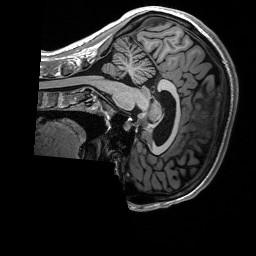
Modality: T1w
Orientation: sagittal
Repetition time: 8 s
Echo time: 0.066 s